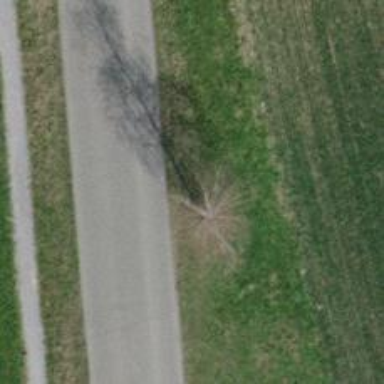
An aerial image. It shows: Urban tree adds touch of nature to the surroundings.